Question: Is it possible to create view like below in xpages. If yes, how? Any help is much appreciated.

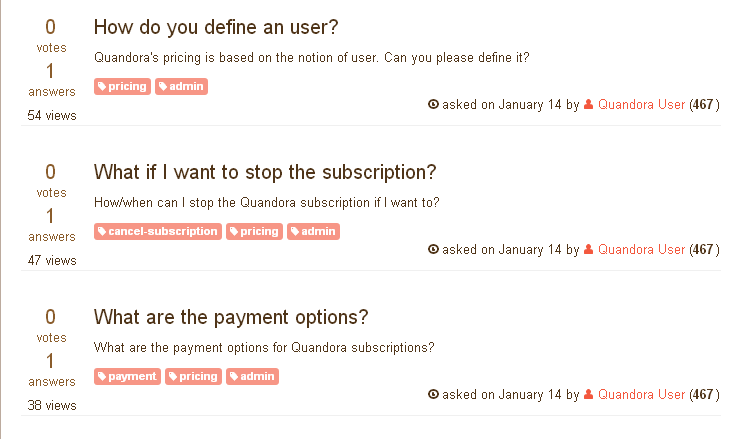
Answer: Yes, this is indeed possible. You can use a repeat and then add CSS to style your elements within each row.
After all, what you are targetting is "just" HTML and CSS. So you can do that with XPages too.